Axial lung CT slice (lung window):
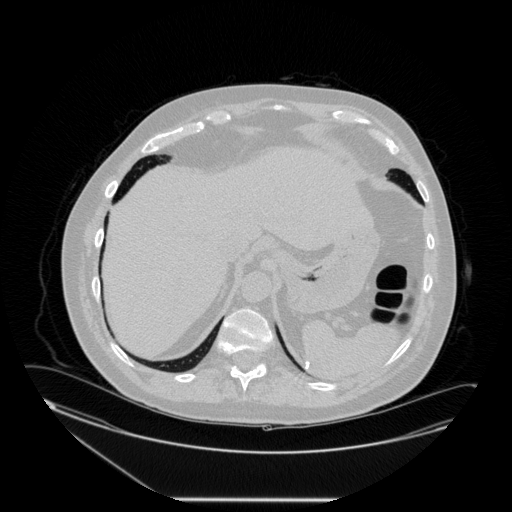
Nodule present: no